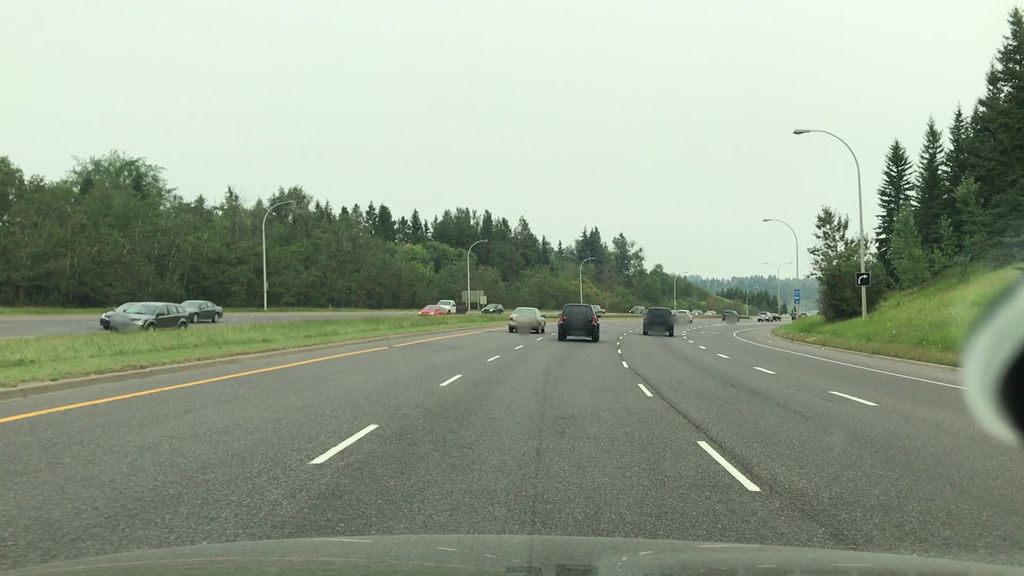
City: edmonton